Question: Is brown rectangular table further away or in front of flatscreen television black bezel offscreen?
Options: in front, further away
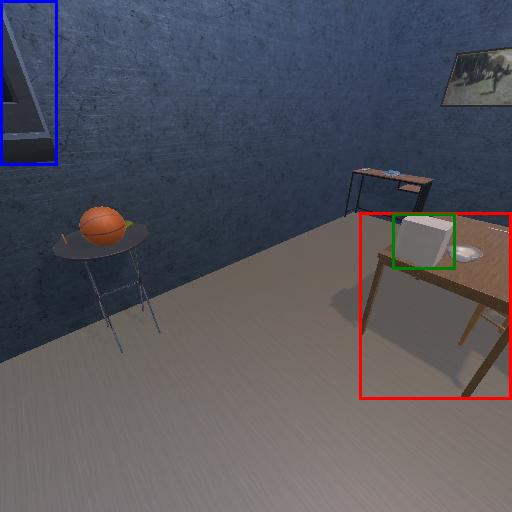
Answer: in front